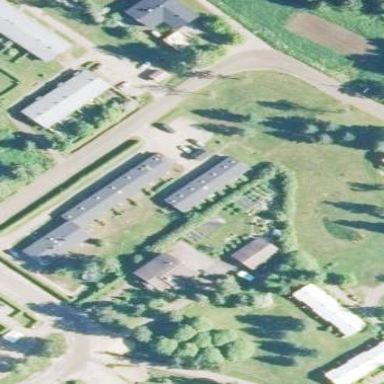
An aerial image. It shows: Terrace building.